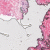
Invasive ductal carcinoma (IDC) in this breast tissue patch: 0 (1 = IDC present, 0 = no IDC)